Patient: sex M, age 42
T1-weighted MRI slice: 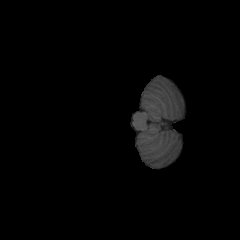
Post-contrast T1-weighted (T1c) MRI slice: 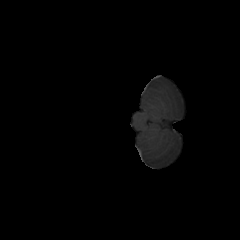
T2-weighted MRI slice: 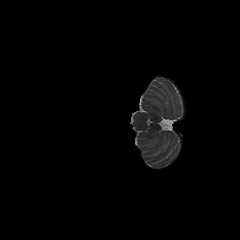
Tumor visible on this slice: no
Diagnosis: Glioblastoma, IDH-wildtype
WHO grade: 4